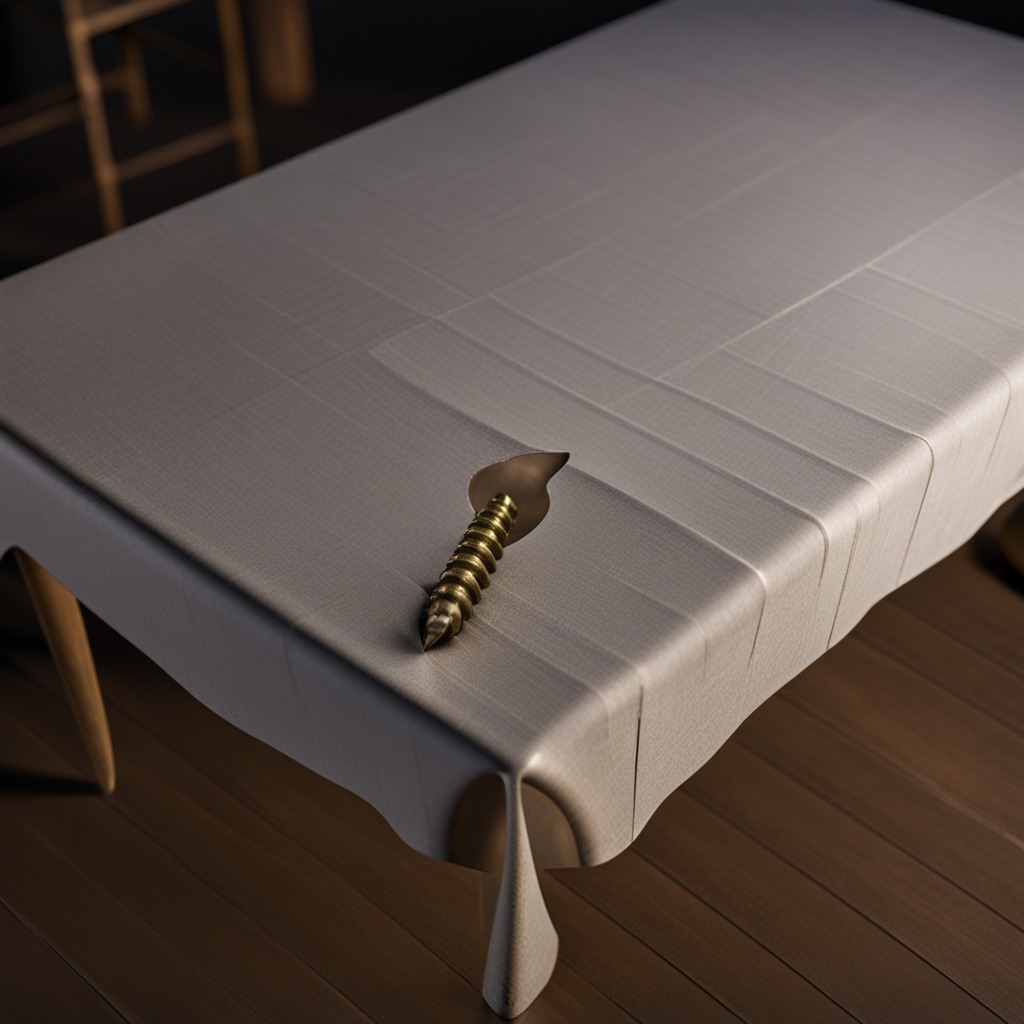
A metal screw lies on a wooden table in a workshop at night.